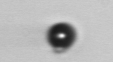
Label: bead